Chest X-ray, AP view. Patient: 90 years old, sex F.
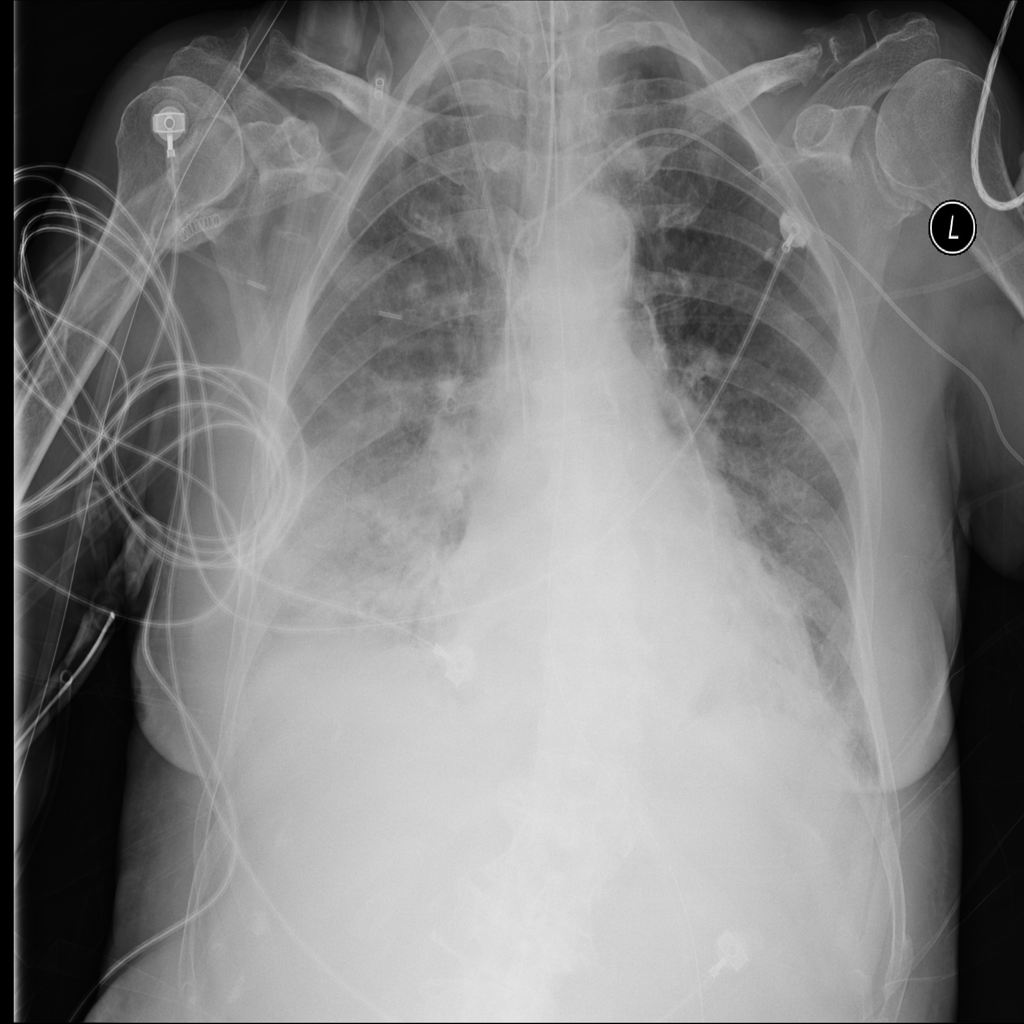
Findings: Effusion